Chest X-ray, AP view. Patient: 77 years old, sex M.
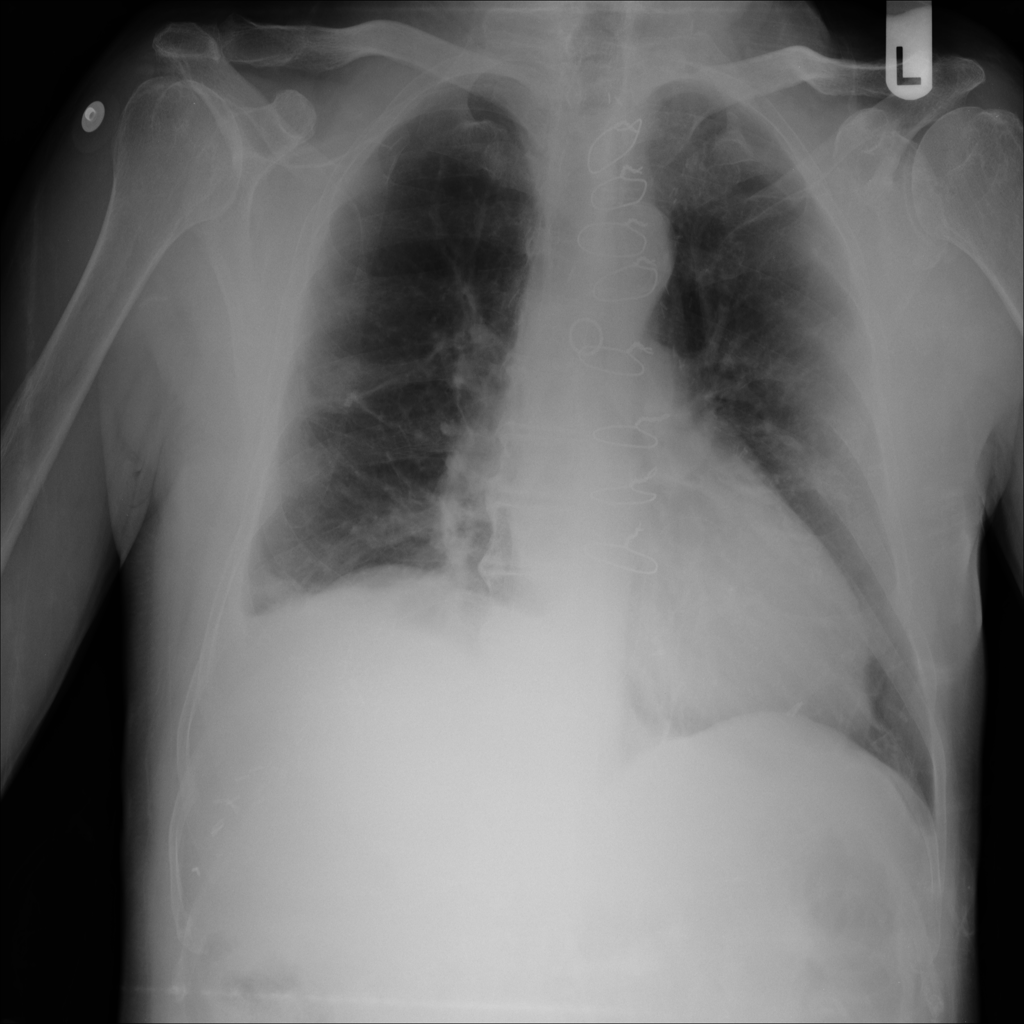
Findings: Atelectasis, Effusion